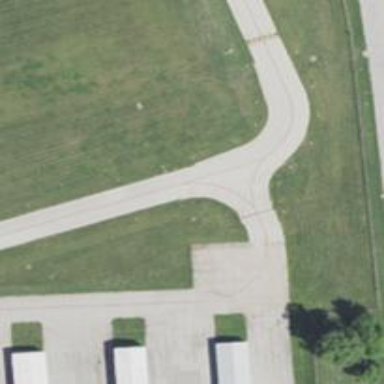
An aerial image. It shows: Image of taxiway at airport.